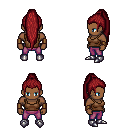
a pixel art fantasy rpg character, male body template, human, dark skin, brown pirate shirt, magenta pants, brunette extra-long topknot hairstyle, leather bracers, metal boots, four views (front, back, left, right), 2x2 character sprite sheet, small pixel art, hard edges, no anti-aliasing